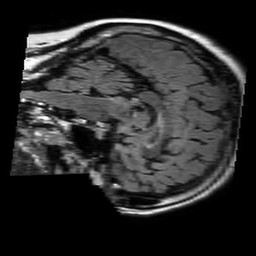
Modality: FLAIR
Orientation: sagittal
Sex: female
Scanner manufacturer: philips
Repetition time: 11 s
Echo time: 0.125 s